Field crop: maize
Growth stage: 2
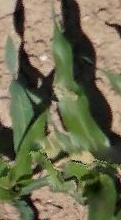
Species: maize